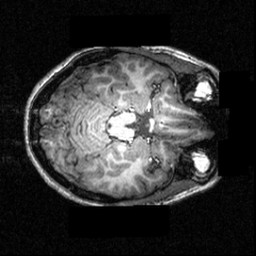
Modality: T1w
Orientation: axial
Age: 16
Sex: female
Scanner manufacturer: siemens
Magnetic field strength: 3.951 T
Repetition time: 1.5 s
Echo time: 0.00335 s